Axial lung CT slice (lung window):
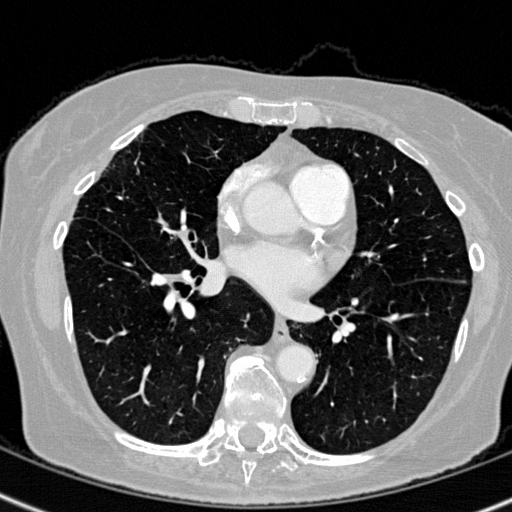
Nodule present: no